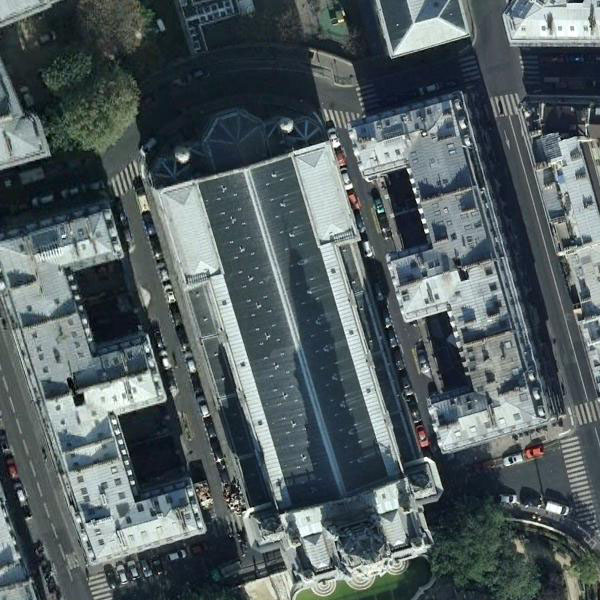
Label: Church